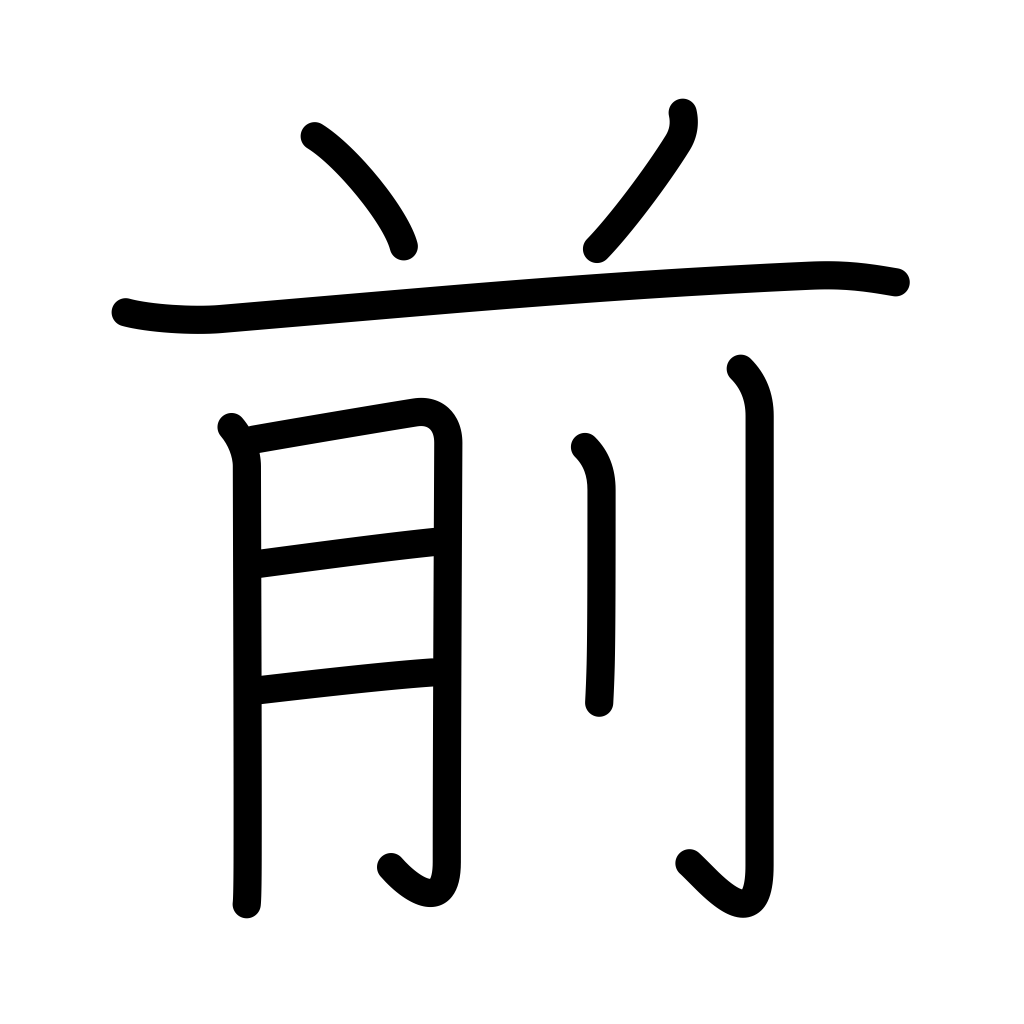
Meaning: in front, before